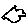
Label: cloud